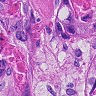
Metastatic tissue present: yes